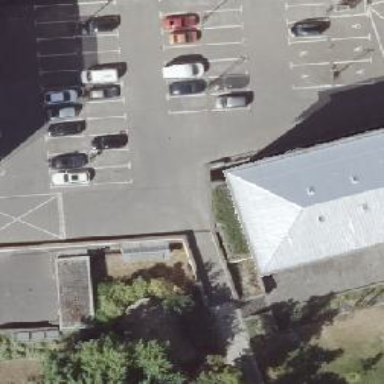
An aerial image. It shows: Parking aisle designated as service road.